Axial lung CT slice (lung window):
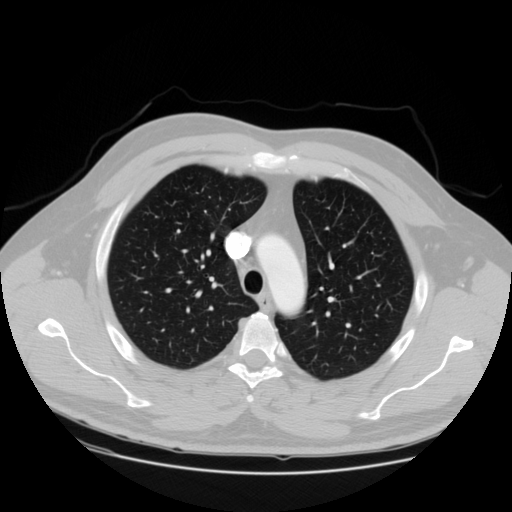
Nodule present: no